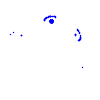
Particle: pion